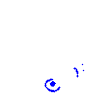
Particle: electron